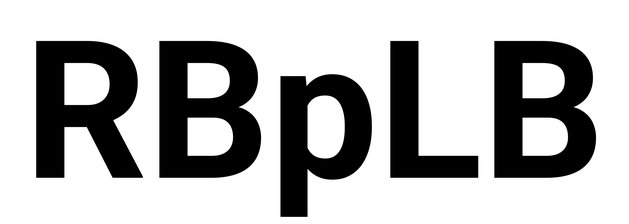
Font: Roboto_Bold